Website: crate-barrel
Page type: orders-overview
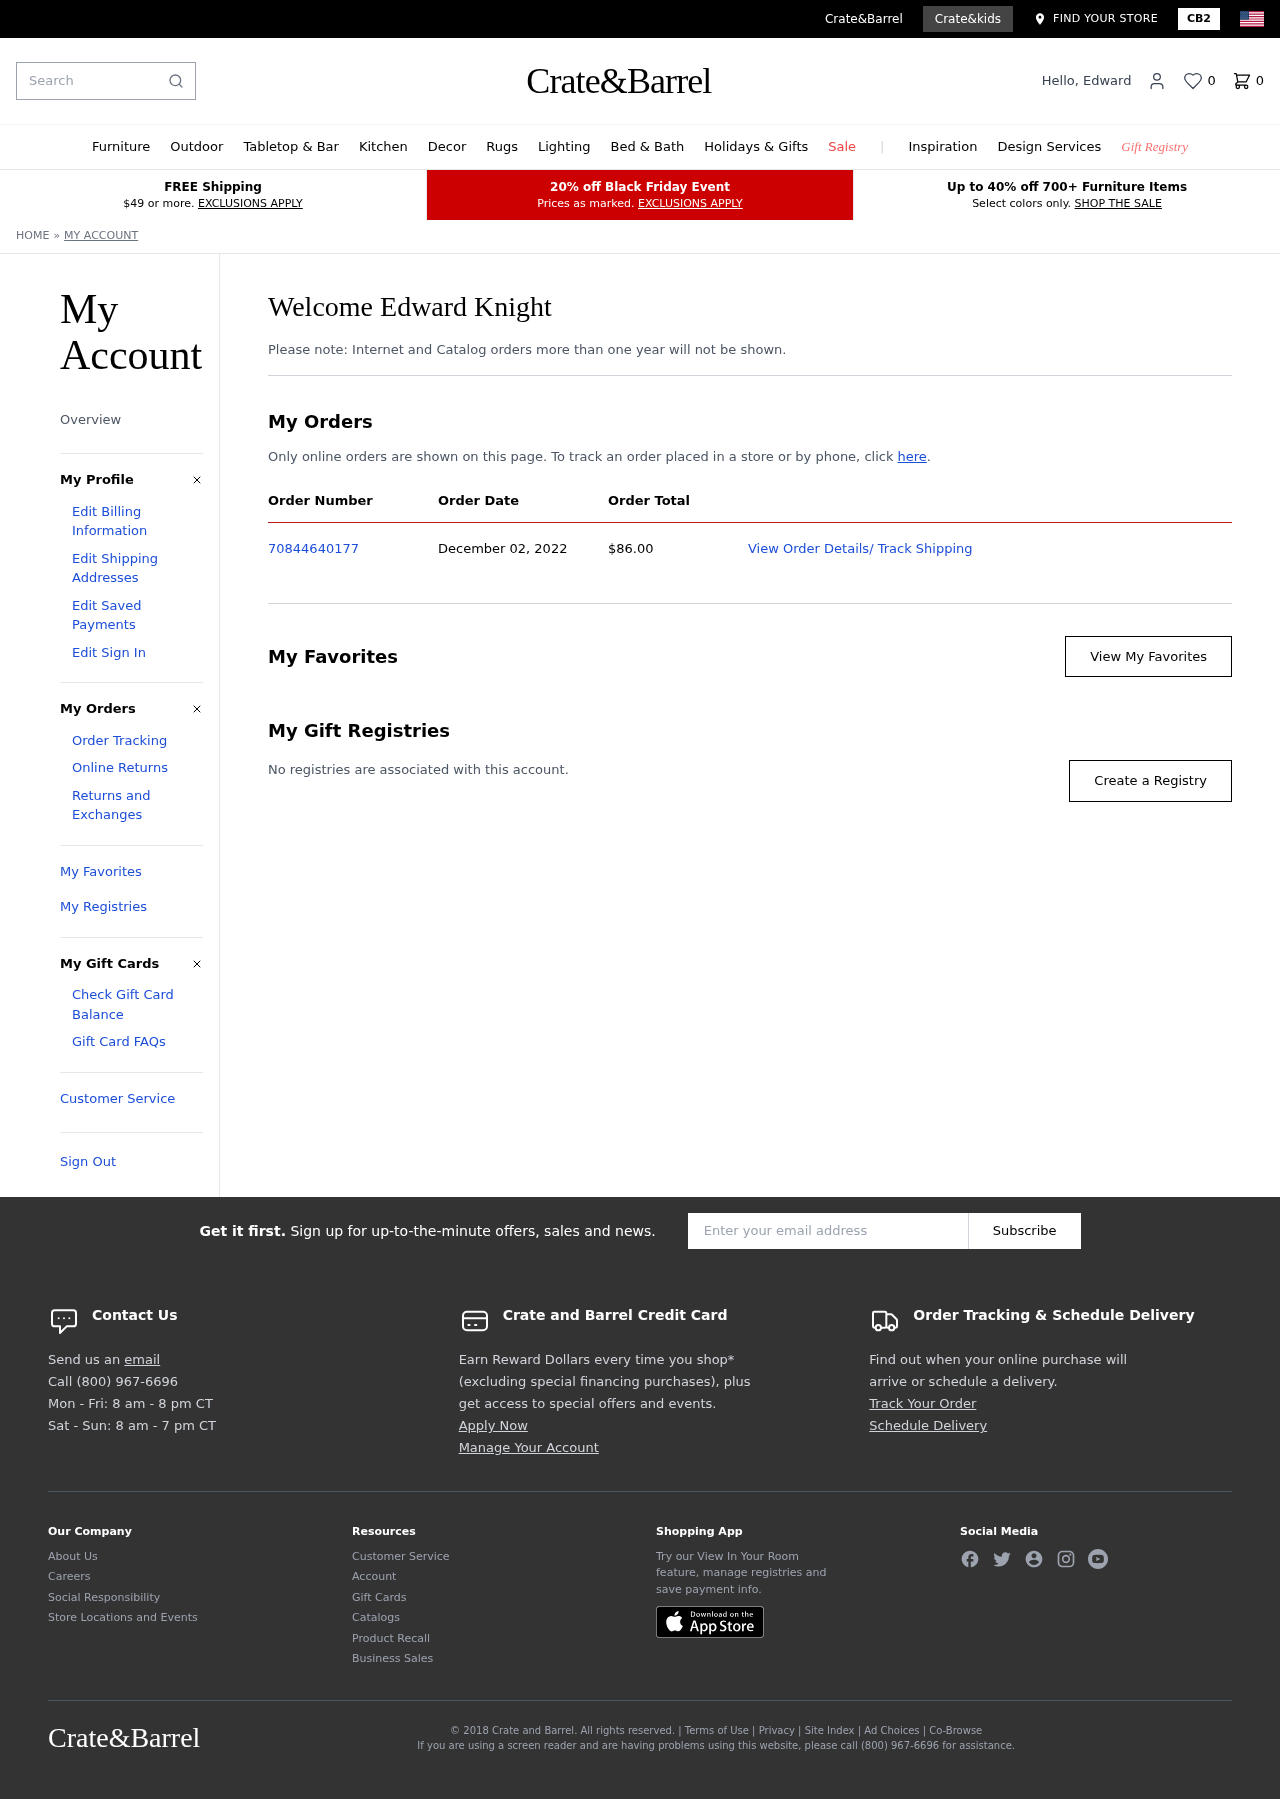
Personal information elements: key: PII_FIRSTNAME
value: Edward
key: PII_FULLNAME
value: Edward Knight
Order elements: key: ORDER_NUM_ITEMS
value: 0
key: ORDER_ID
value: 70844640177
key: ORDER_DATE
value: December 02, 2022
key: ORDER_TOTAL
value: $86.00
Search elements: key: HEADER_SEARCH
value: Search
Other elements: key: FAVORITES_COUNT
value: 0